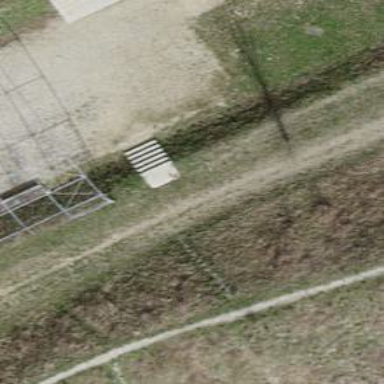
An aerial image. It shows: Concrete steps.